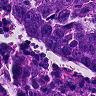
Metastatic tissue present: yes